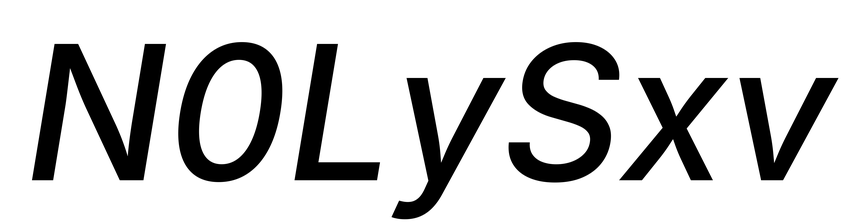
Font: Inter-Italic_Medium_Italic